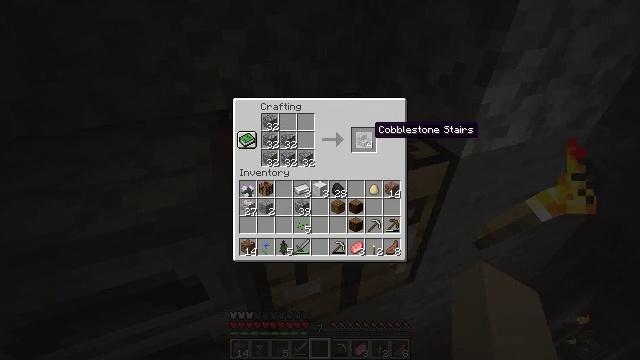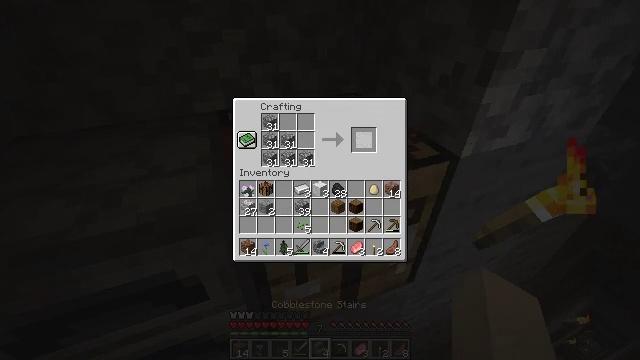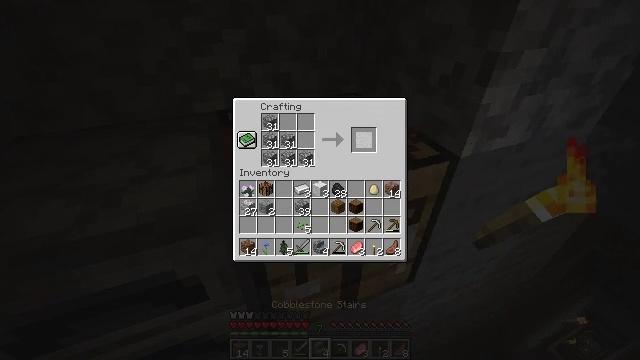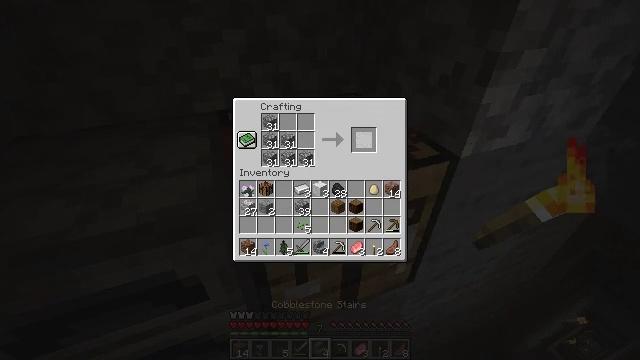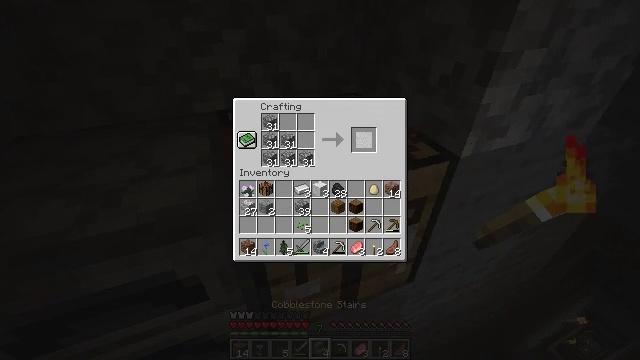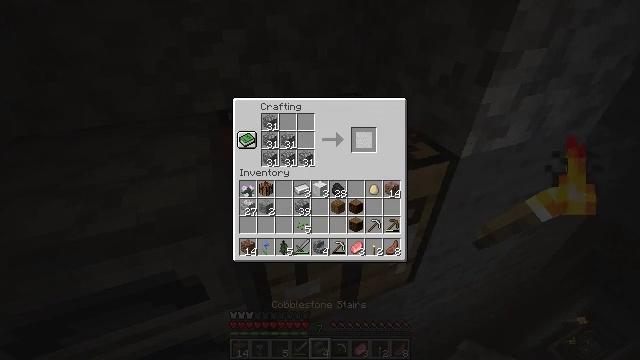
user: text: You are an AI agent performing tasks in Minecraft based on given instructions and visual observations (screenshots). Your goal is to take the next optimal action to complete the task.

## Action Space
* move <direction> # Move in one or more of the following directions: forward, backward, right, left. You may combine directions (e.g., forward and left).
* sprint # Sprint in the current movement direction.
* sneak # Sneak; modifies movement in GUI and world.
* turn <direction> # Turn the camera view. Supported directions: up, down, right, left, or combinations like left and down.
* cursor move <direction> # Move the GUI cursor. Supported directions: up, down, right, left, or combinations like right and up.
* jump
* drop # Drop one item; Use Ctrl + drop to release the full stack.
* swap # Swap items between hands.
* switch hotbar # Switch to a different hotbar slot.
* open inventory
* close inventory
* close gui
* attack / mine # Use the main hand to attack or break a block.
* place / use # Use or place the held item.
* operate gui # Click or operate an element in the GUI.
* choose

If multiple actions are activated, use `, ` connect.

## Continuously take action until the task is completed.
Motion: motion action
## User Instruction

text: Craft cobblestone stairs.
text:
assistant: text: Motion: sneak, choose
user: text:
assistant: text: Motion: sneak, choose
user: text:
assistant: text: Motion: sneak, choose
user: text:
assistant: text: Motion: sneak
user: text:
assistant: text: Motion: sneak
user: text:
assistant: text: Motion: sneak